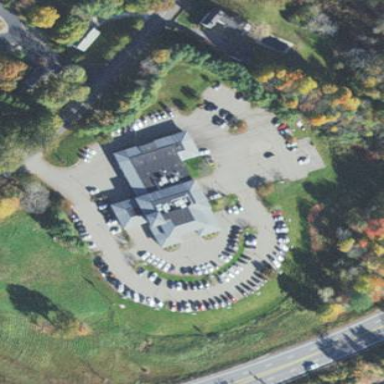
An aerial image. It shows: Car shop building.